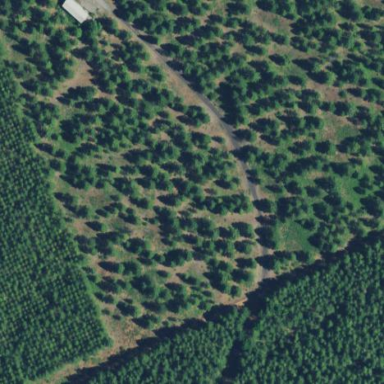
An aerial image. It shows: Plant nursery specializing in trees.